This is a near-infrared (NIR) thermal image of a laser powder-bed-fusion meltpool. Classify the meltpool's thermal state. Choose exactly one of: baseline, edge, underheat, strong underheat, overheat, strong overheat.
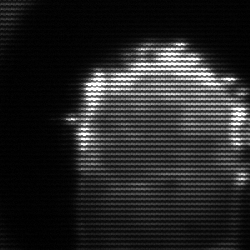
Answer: baseline